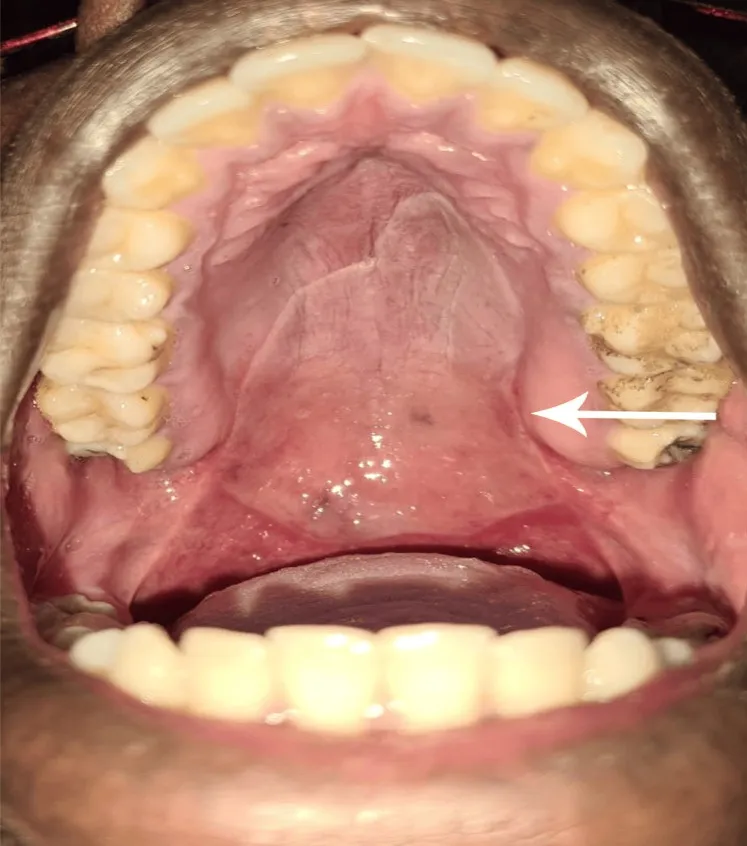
Hemorrhagic blisters occur six hours post-rupture.
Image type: pathology (h&e)